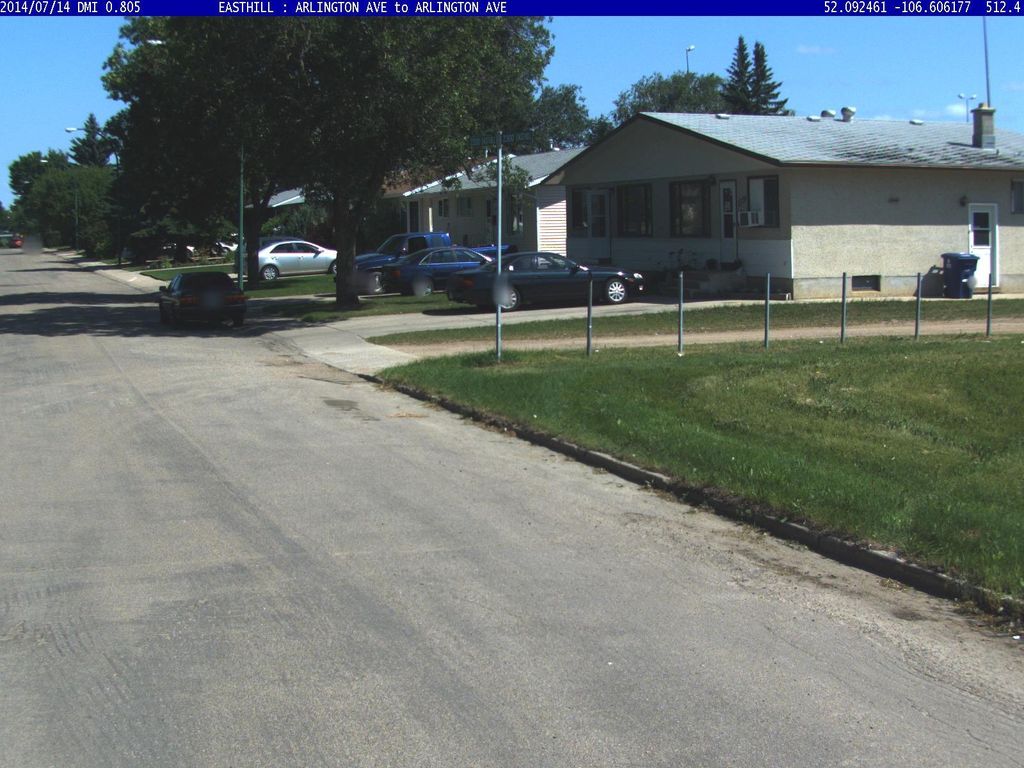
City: saskatoon